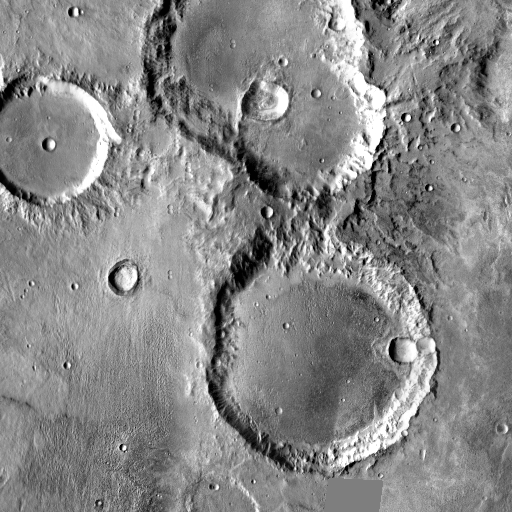
Crater classes present: Background, Other, Buried, Secondary